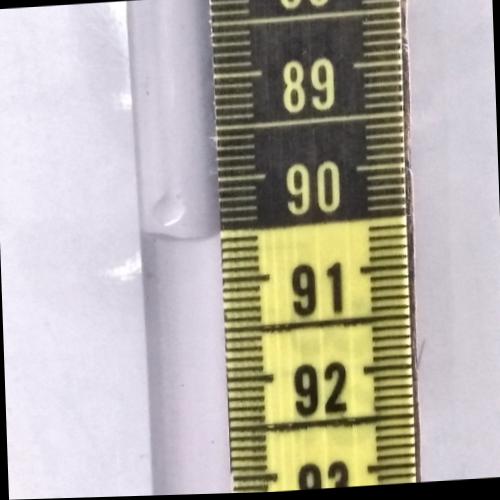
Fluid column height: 90.6 cm